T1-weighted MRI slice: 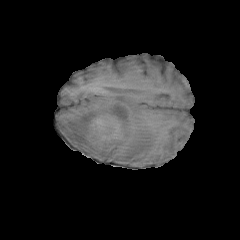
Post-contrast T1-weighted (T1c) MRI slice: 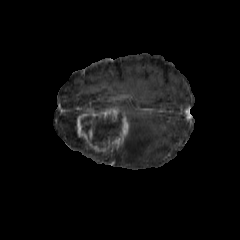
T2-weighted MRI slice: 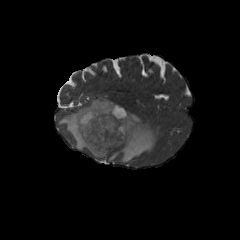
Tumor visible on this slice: yes